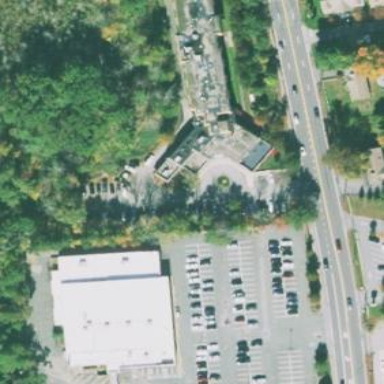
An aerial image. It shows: Building that serves as nursing home.